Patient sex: M
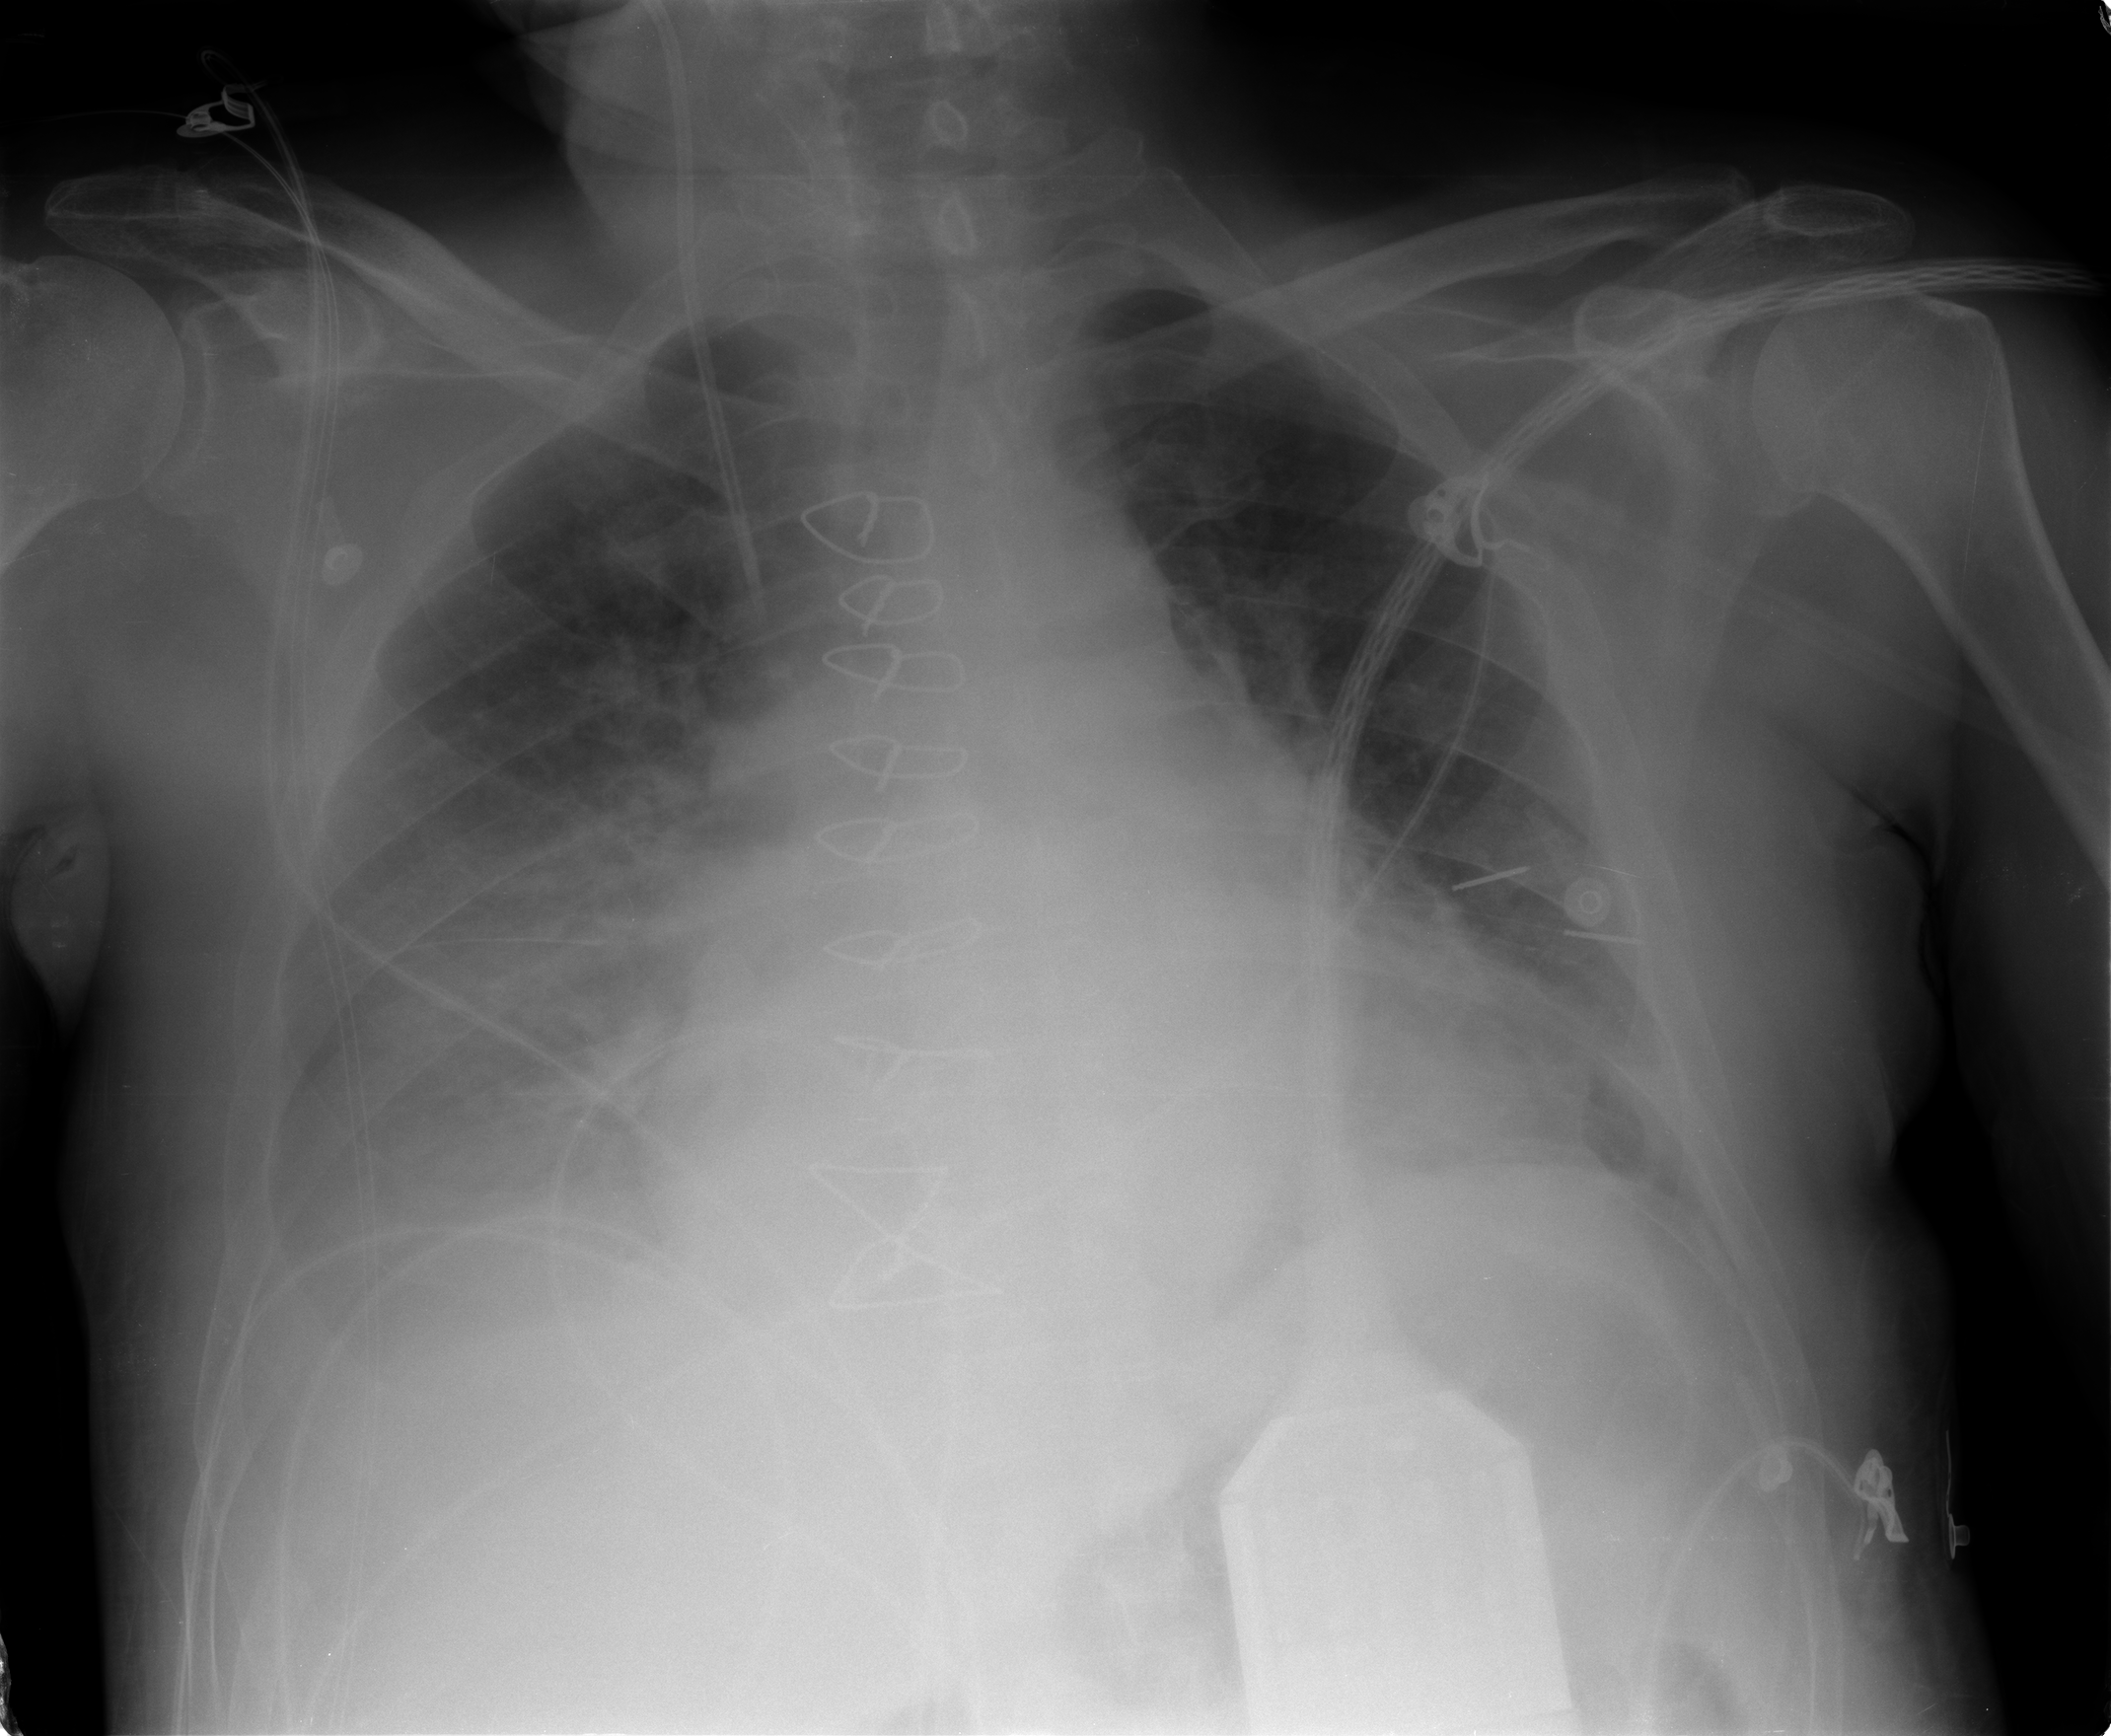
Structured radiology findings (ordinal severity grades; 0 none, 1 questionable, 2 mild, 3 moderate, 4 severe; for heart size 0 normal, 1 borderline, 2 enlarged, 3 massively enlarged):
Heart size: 2
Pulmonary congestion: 3
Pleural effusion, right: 3
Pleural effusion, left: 2
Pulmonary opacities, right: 1
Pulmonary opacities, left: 0
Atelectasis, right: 3
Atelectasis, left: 2